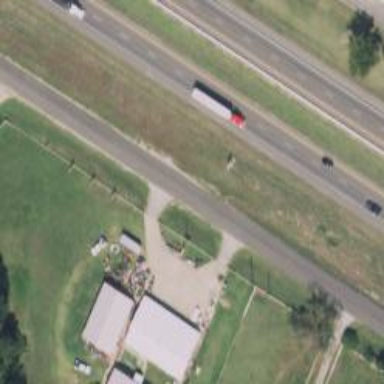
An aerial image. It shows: Tertiary road.